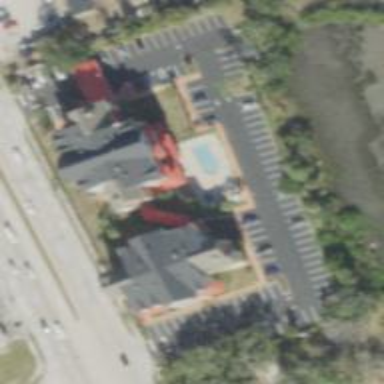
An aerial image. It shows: Hotel.